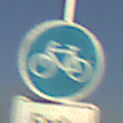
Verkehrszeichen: Radweg
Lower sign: HinweisDurchVerbaleAngabe2
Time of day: MorningAfternoon
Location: Outdoor (Nature)
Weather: Clear
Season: NotSpecified
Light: Natural